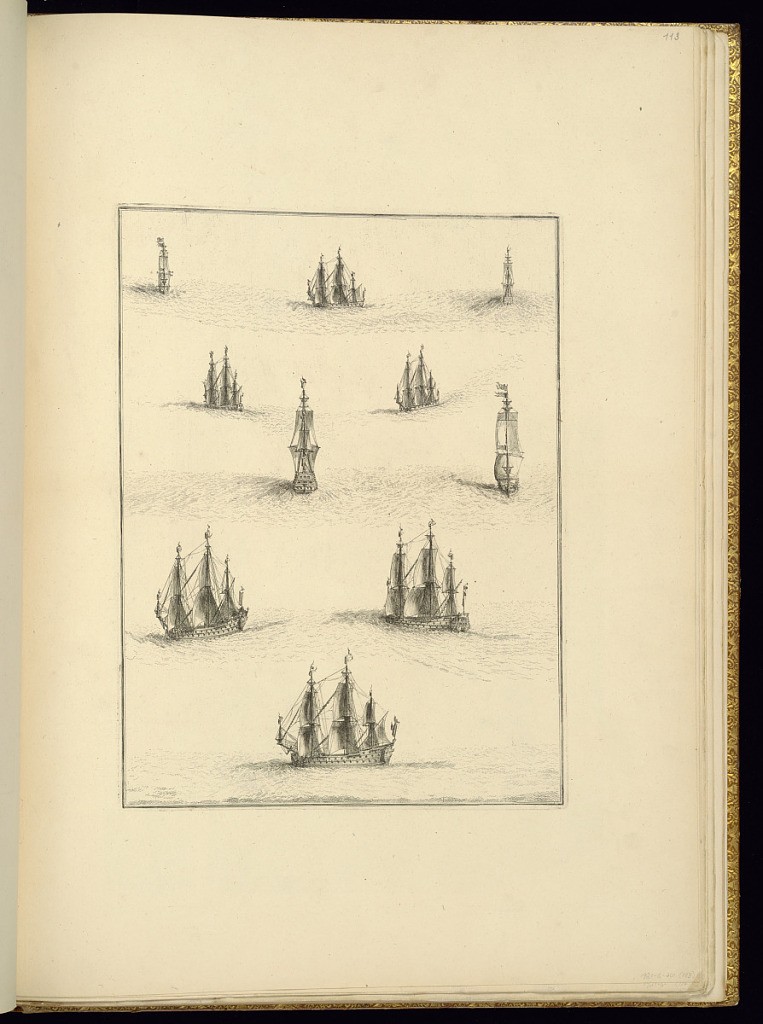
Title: Vignettes of Shapes
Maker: Jean Berain, the elder, French, 1640-1711
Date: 1711
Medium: Engraving on laid paper
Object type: Bound print
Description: Vignettes of eleven ships against a blank background. The plate is not signed.